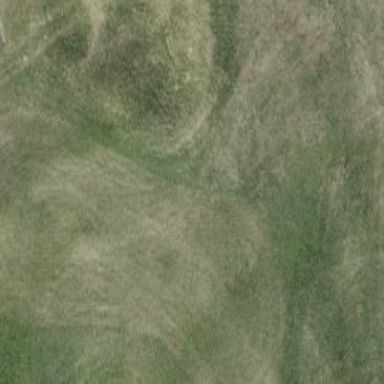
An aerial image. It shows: Grassy area designated as golf fairway.